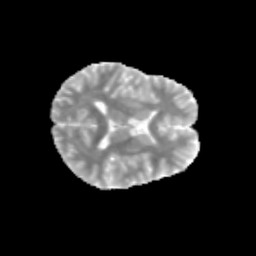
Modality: MD
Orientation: axial
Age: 14
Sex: female
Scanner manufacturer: siemens
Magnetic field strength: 3 T
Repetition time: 3.8 s
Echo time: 0.07 s